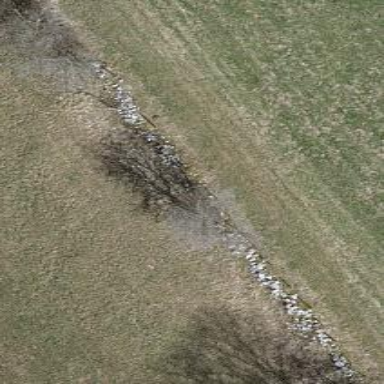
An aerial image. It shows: Wall made of dry stone.